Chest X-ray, AP view. Patient: 61 years old, sex F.
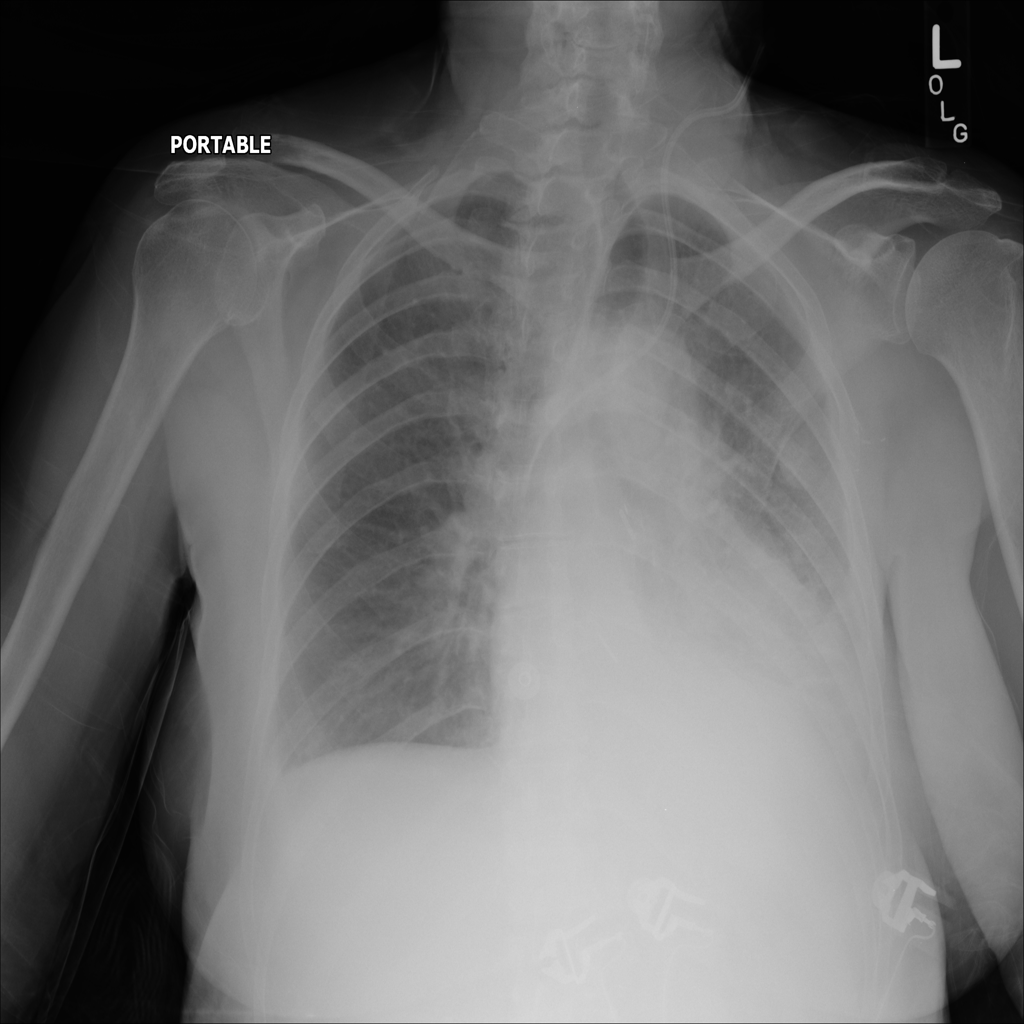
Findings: Consolidation, Edema